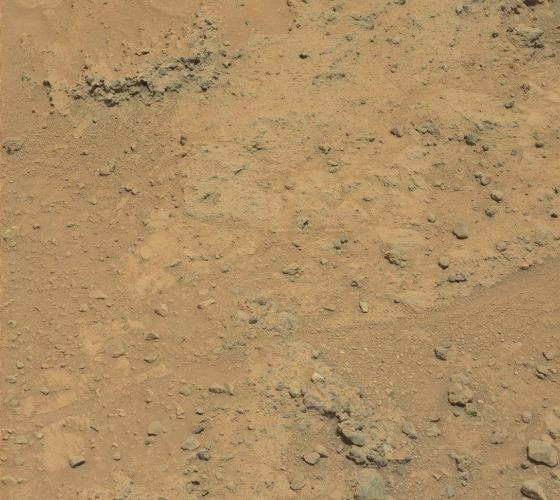
Terrain classes present: Bedrock, Gravel / Sand / Soil, Rock, Shadow